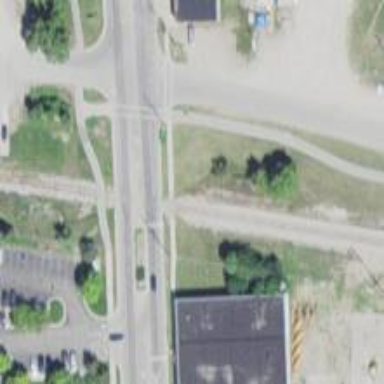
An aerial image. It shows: Crossing for the railway.